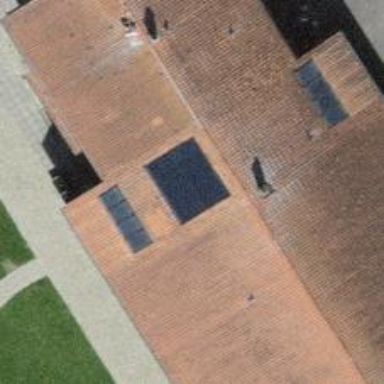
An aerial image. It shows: Solar power generator utilizing photovoltaic technology with solar photovoltaic panels.